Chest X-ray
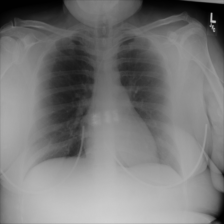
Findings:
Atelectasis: negative
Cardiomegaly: negative
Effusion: negative
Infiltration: negative
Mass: negative
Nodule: negative
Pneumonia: negative
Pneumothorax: negative
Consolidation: negative
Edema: negative
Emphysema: negative
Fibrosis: negative
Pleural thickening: negative
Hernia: negative